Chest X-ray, AP view. Patient: 28 years old, sex M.
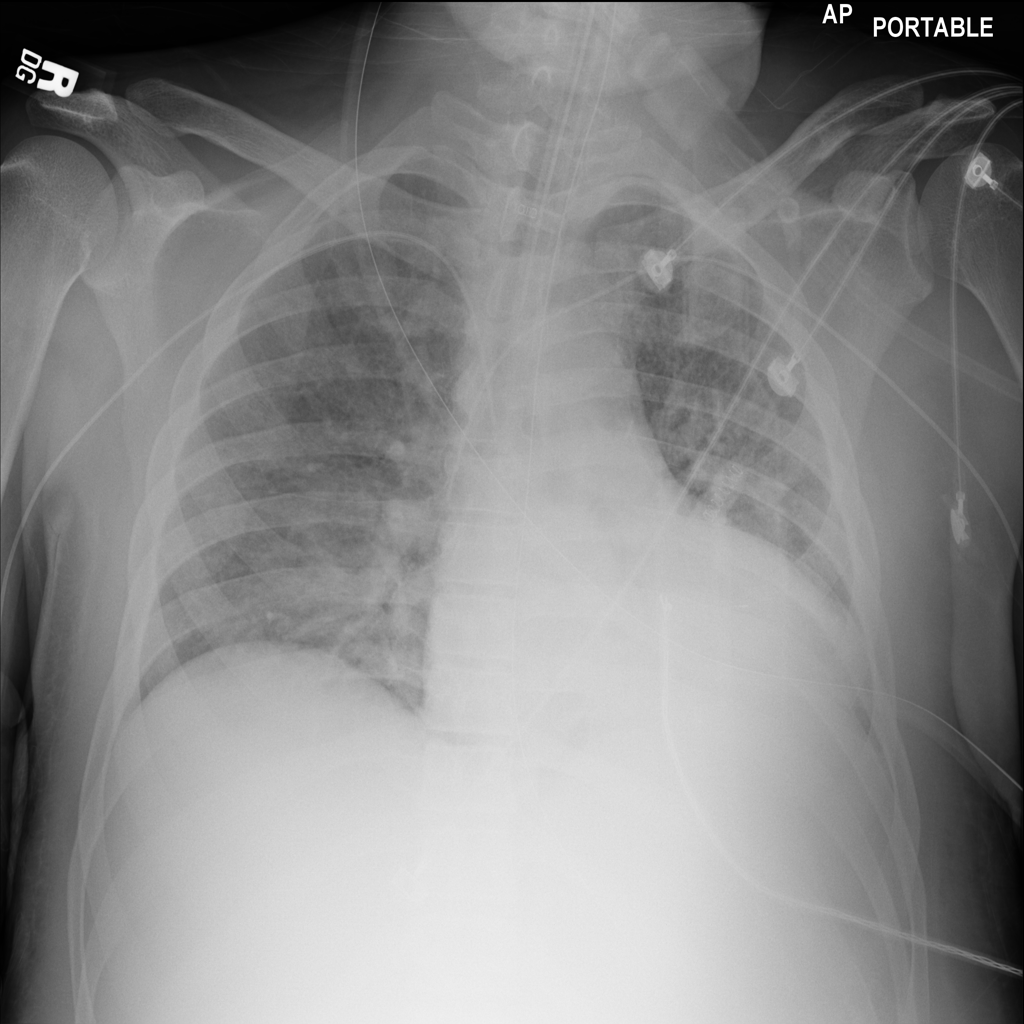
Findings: Atelectasis, Infiltration